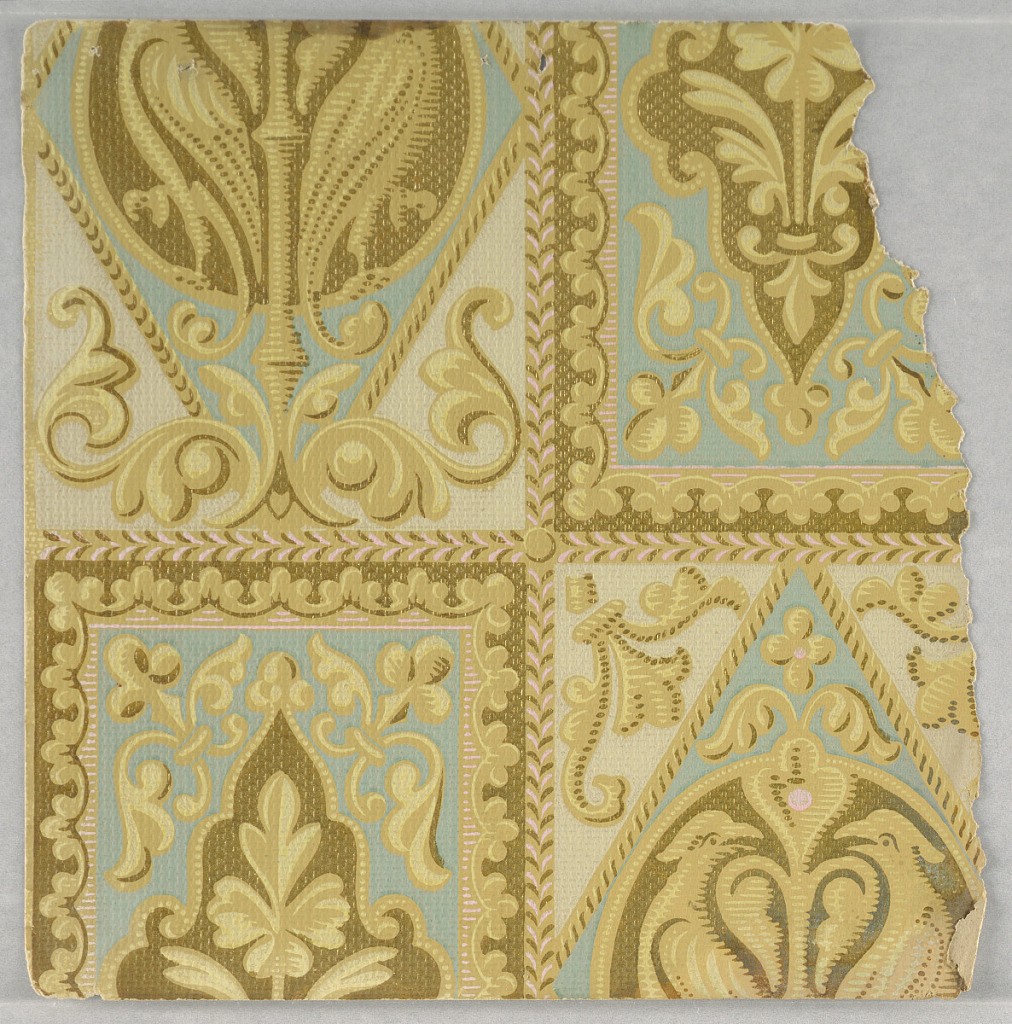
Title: Sidewall sample
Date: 1880–90
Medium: Machine-printed on paper
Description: Fragmentary wallpapers from sample book, including aesthetic-style and Anglo-Japanesque designs.

72 pages of samples.